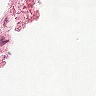
Metastatic tissue present: no